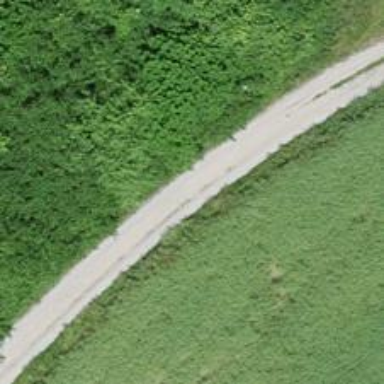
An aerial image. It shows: Gravel track road.